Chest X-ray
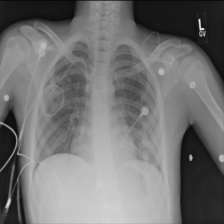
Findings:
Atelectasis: negative
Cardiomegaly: negative
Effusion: negative
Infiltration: positive
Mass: positive
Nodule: negative
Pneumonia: negative
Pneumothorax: negative
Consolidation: negative
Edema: negative
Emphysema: negative
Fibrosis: negative
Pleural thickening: negative
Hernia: negative